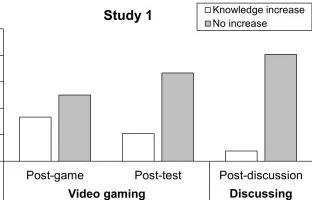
Effects of video gaming and discussing on students' perceived topic knowledge in both studies. (C) Open responses on perceived impact of video gaming and discussing on topic knowledge in Study 1 (missing responses not displayed).
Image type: pathology (immunostaining)